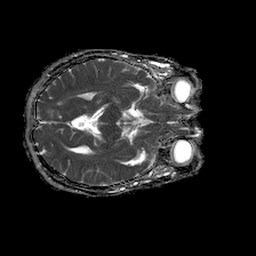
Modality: ADC
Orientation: axial
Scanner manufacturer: philips
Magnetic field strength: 1.5 T
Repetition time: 4.6 s
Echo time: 0.08631 s